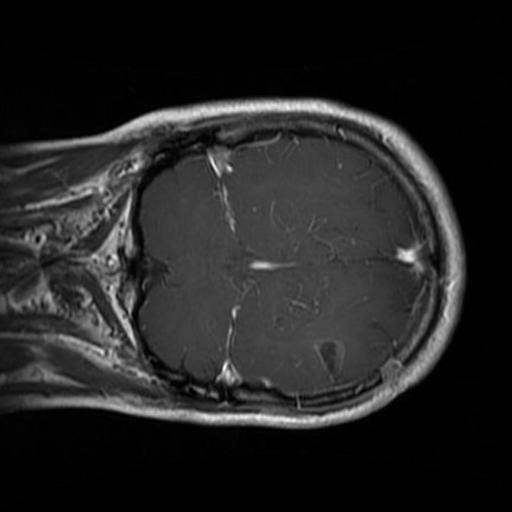
Label: brain_glioma